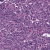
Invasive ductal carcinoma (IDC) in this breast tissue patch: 1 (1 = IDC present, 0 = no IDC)